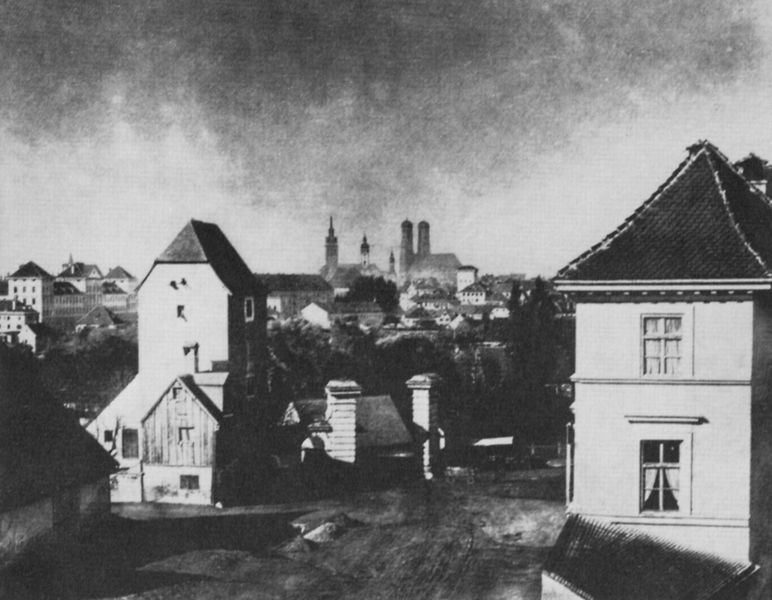
Titel: Blick auf München
Künstler: Georg (Fotograf) Böttger
Schlagwörter: dunkel, himmel, schatten, weiß, wolken, kirchturm, landschaft, stadt, fenster, grau, hell, hintergrund, holz, licht, schwarz, strasse, dach, gebäude, haus, weg, zaun, bild, vorhang, ferne, häuser, kirche, kamin, turm, garten, deutschland, ansicht, ort, dächer, giebel, mauer, ziegel, hof, schlot, tor, foto, fotografie, kirchen, kirchtürme, photographie, hinterhof, bayern, türme, münchen, dom, schwarzweiss, photo, isar, siedlung, schwaru, himel, foro, hasu, dachrinne, frauenkirche, kriche, isartor, alter peter, st. peter, stadtteil, liebfrauenkirche, don, peterskirche, hofburg, krüppelwalm, häiuser, grauer himmel, heiliggeistspitalkirche, pterskirche, heilig geist kirche, llstadt, kamin+, bayen